Question: I'm trying to draw a series of small circles but when I use CGContextDrawPath it fills in the line in between the circles that I have added to the path. Here is the code:
'''
var radius: CGFloat = 3
var bulletSpacing: CGFloat = 10
var numberOfBullets = 5
override func drawRect(rect: CGRect) {
let ctx = UIGraphicsGetCurrentContext()
for i in 1...numberOfBullets{
CGContextAddArc(ctx, CGFloat(Float(i) * Float(bulletSpacing)), self.frame.size.height/2, radius, 0, CGFloat(2 * M_PI), 0)
}
CGContextSetLineCap(ctx, kCGLineCapButt)
CGContextDrawPath(ctx, kCGPathStroke)
'''
Is there a way to avoid drawing the path in between the circles? This is what it ends up looking like:
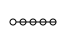
Answer: From the documentation for 'CGContextAddArc()' (emphasis added):
> Adds an arc of a circle to the current path, ... If the current path already contains a subpath, Quartz . ... The ending point of the arc becomes the new current point of the path.
So, after an arc, the ending point of the arc becomes the current point of the path. Then, when the next arc is added, a line from the previous arc's ending point to the new arc's starting point is added.
One solution is to move the current point to the new arc's starting point immediately before adding it. You can use:
'''
CGContextMoveToPoint(ctx, CGFloat(Float(i) * Float(bulletSpacing)) + radius, self.frame.size.height/2)
'''
Another solution is to draw and clear the path after adding each arc. Move your call to 'CGContextSetLineCap()' to before the loop and your call to 'CGContextDrawPath()' into the loop.